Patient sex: M
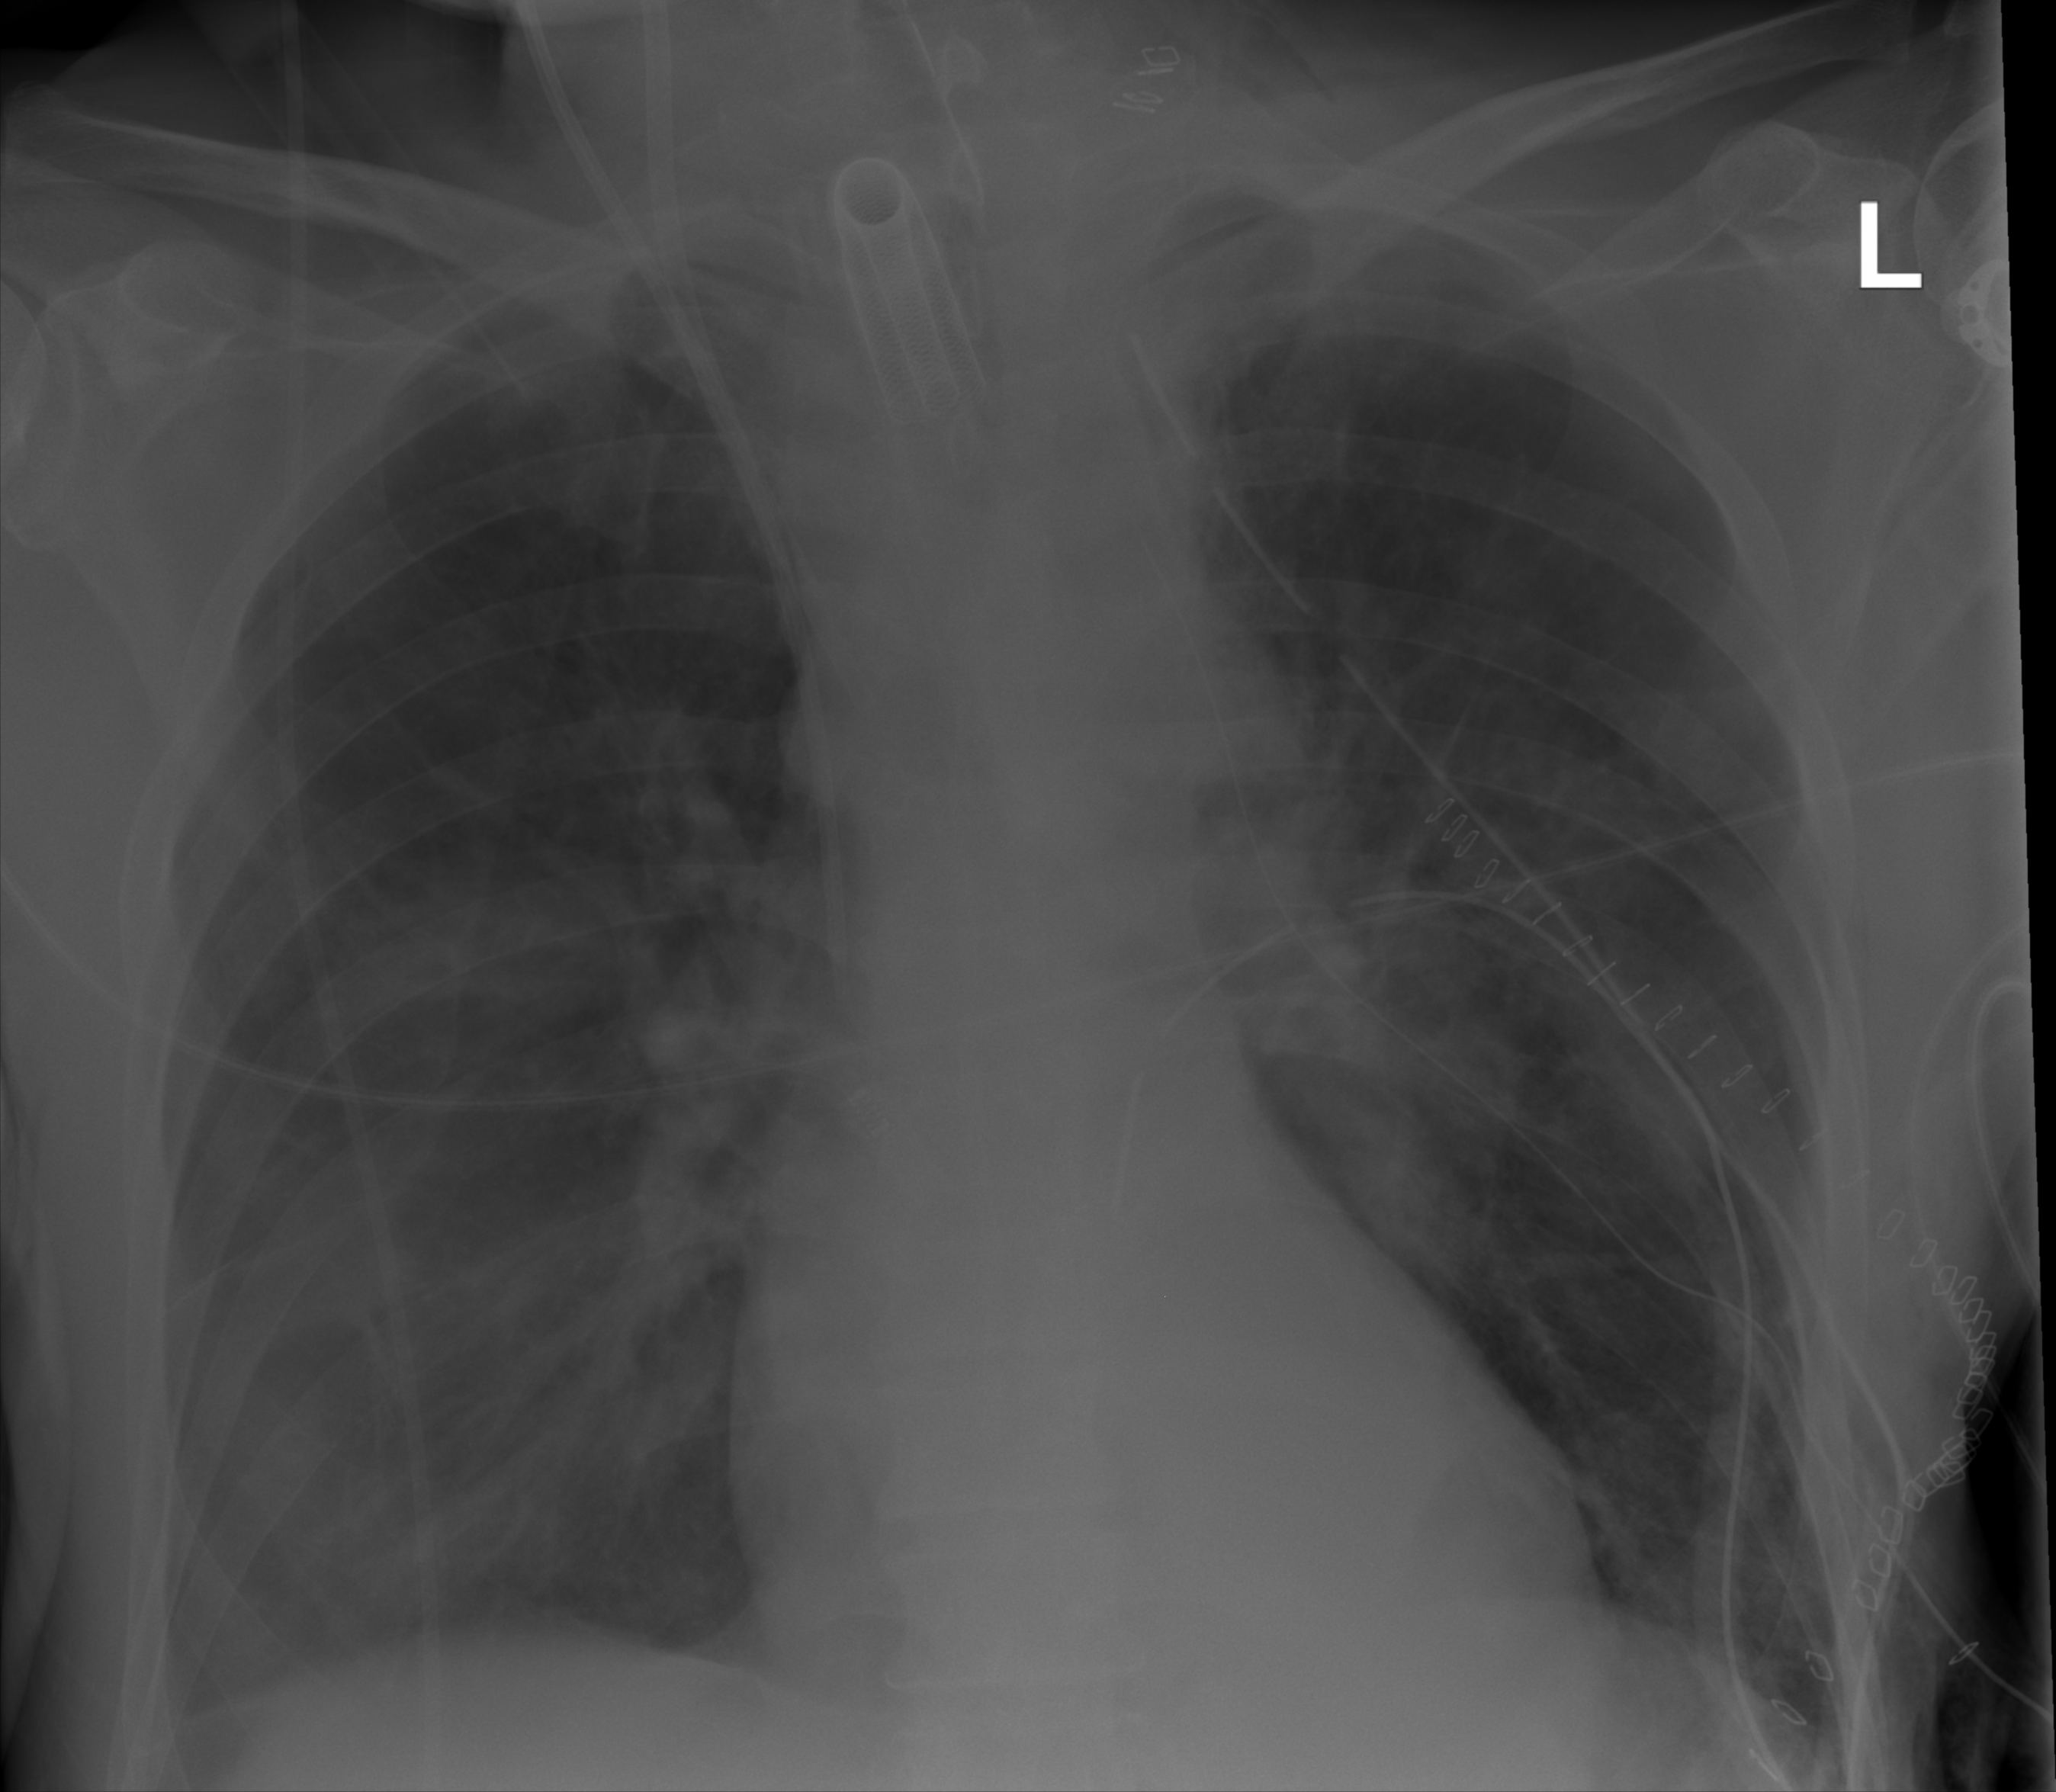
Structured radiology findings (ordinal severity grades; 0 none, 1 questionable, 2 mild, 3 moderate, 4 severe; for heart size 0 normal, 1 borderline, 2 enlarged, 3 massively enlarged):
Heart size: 0
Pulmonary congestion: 0
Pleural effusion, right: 2
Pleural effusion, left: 0
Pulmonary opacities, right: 0
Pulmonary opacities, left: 0
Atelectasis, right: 2
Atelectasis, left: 2